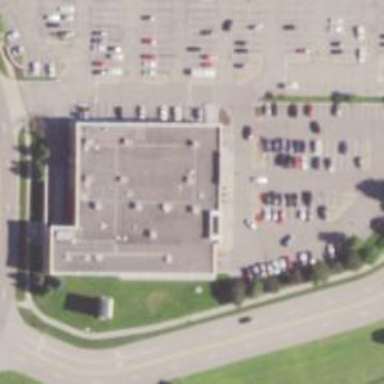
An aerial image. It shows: Supermarket.